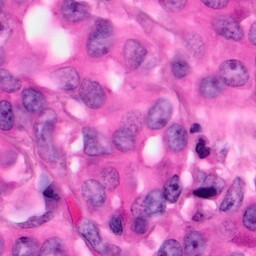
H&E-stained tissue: Pancreatic